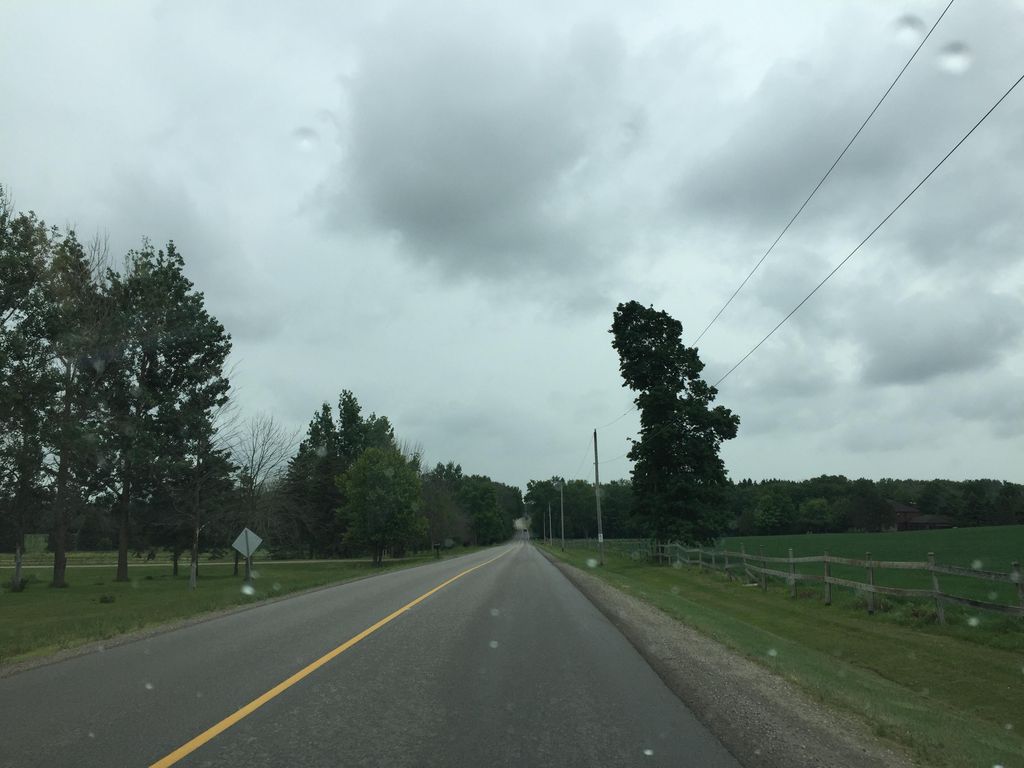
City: kitchener-waterloo